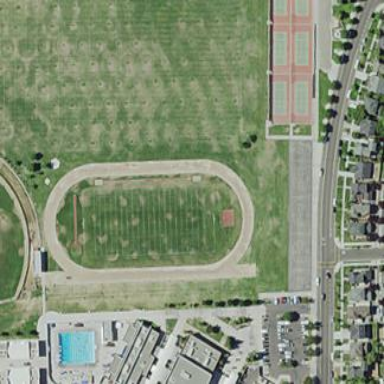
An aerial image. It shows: Athletics pitch for leisure land sports.